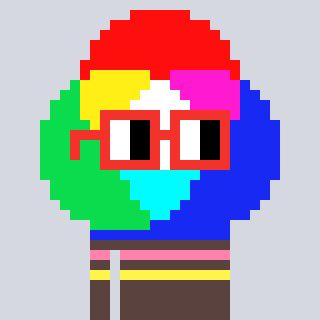
a pixel art character with square red glasses, a color circle-shaped head and a darkbrown-colored body on a cool background